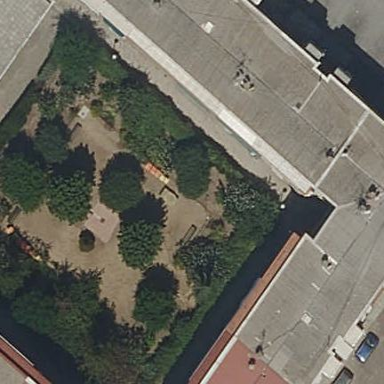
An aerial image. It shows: Garden that is leisure land.